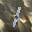
Label: 1